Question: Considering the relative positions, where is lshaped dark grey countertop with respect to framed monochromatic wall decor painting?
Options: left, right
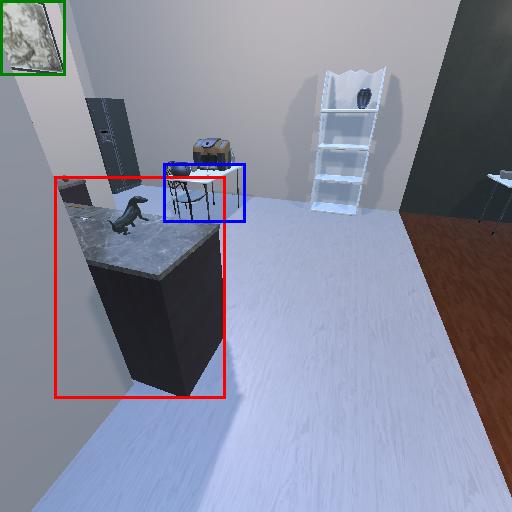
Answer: left